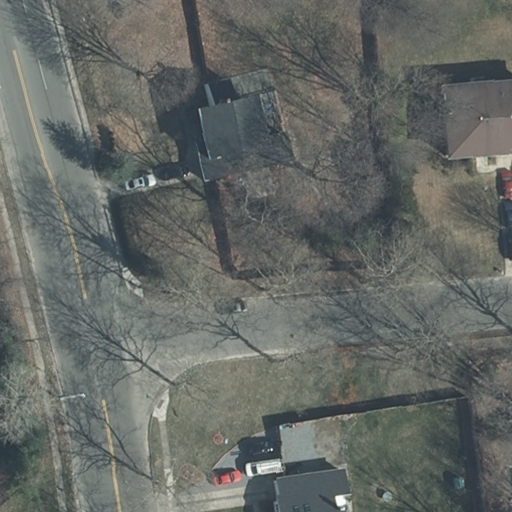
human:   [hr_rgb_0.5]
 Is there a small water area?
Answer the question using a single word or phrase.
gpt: no

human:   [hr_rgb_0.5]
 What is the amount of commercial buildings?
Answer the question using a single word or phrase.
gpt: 0

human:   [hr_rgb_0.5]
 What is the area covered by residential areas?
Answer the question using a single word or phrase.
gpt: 10632m2

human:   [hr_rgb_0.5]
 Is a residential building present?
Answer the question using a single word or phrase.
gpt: yes

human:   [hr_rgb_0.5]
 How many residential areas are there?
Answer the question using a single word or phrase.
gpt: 1

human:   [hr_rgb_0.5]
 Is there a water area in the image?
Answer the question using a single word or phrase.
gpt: no

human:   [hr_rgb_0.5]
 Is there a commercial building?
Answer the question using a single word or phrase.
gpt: no

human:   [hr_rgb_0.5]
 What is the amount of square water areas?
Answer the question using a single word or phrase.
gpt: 0

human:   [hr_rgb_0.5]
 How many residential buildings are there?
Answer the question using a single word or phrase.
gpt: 3

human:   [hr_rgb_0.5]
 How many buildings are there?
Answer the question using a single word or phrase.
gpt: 3

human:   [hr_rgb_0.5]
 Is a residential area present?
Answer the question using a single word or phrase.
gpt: yes

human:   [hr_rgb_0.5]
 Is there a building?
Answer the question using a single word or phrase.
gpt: yes

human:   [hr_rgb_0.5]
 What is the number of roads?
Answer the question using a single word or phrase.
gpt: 3

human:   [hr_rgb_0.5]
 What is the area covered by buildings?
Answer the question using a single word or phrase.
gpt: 431m2

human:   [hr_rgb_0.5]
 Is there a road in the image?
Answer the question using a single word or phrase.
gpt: yes

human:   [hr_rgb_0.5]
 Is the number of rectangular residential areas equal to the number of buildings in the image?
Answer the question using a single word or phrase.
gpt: no

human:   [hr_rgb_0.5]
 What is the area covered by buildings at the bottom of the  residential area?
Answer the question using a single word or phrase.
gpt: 106m2

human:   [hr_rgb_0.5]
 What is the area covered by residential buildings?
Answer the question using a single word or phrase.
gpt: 431m2

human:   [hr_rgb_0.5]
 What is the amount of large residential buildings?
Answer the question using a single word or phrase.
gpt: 0

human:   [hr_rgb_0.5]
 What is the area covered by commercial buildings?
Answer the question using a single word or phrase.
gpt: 0m2

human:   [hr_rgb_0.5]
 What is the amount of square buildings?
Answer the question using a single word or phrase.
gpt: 0

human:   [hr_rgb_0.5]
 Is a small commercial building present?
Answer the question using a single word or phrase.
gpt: no

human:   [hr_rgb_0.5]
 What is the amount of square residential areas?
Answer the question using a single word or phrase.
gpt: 0

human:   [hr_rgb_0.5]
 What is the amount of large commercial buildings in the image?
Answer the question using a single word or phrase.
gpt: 0

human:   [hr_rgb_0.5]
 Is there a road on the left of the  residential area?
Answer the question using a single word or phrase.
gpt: yes

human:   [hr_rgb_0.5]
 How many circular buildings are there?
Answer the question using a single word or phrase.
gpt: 0

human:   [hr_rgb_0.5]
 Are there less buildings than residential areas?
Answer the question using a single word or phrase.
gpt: no

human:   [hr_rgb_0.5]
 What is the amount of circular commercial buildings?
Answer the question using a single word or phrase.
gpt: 0

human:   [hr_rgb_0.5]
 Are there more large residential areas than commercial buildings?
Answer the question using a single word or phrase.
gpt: yes

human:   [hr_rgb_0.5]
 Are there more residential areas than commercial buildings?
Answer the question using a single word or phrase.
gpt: yes

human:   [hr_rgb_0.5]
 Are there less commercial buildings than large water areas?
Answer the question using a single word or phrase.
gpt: no

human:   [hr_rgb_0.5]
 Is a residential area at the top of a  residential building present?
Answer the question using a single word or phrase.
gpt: no

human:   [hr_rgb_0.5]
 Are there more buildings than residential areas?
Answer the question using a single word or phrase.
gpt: yes

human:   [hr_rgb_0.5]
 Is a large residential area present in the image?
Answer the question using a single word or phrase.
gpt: yes

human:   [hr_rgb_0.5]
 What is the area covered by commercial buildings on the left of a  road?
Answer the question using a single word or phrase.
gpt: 0m2

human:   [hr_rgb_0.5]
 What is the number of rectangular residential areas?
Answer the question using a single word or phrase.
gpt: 1

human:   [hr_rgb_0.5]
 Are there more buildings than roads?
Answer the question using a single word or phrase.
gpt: no

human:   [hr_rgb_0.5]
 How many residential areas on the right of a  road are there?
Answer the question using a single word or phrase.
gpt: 1

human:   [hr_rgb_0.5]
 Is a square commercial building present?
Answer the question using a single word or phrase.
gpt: no

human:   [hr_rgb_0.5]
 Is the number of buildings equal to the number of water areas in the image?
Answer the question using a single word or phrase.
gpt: no

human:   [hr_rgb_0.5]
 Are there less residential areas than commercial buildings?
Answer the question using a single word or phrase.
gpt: no

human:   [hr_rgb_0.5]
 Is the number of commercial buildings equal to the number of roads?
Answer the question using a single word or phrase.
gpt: no

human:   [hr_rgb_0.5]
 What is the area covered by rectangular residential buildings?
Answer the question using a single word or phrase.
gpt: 177m2

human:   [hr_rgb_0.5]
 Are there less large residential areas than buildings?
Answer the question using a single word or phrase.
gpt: yes

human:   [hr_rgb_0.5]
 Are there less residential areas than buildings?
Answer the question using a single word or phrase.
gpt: yes

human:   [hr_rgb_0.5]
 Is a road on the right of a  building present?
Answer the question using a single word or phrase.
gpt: no

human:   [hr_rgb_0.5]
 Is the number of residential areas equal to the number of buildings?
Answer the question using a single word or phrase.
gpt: no

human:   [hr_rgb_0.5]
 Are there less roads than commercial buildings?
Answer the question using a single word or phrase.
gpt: no

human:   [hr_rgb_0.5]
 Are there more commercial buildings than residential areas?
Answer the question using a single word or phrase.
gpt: no

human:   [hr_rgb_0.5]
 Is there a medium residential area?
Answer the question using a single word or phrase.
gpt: no

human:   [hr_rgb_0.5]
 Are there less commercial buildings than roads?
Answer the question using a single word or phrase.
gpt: yes

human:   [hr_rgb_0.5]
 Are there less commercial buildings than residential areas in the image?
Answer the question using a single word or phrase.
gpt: yes

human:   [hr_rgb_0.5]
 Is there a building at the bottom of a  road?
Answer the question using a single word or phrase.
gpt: yes

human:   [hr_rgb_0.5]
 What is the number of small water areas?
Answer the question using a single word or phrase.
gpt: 0

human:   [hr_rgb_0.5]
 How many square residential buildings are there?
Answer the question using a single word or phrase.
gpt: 0

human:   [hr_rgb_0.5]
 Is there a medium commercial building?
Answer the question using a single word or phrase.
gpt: no

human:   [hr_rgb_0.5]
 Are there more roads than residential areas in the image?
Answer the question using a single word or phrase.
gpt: yes

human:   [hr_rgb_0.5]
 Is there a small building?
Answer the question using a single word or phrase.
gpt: yes

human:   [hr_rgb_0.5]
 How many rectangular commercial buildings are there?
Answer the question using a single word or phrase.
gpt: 0

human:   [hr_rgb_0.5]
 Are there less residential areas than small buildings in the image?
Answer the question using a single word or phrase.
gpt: no

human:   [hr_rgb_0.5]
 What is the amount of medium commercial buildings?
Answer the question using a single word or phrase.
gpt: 0

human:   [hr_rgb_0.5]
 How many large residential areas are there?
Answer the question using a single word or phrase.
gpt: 1

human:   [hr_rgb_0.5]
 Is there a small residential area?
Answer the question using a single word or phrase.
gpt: no

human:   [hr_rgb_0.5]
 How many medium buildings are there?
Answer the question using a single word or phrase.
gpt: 2